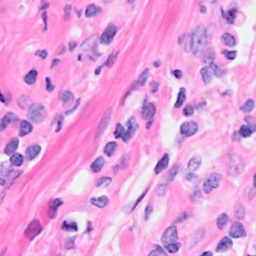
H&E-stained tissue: Breast